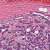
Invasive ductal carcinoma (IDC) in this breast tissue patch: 1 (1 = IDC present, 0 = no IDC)